Question: This is a follow-up to a discussion originating from another <URL>.
The accepted solution posted under: <URL> suggests that using an "Apex substitution value" in the appropriate field should accomplish this:

If value is set for the 'TITLE' page property (substitution values, static literals, etc.), what can cause the setting not to display?
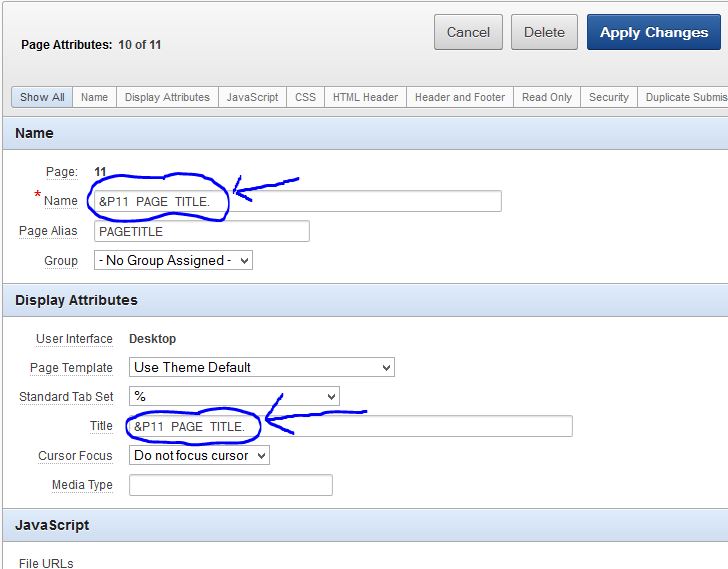
Answer: # Troubleshooting Oracle Apex Page Display Settings and Attributes
A mocked up scenario would be where a defined page item is placed in the Page 'TITLE' field, but the value does not show up when the page is "run".
> Excluding more obvious developer errors such as misspelled or inconsistently applied page item names, it is possible that there is nothing wrong at all... except that a custom application template/theme has excluded or accidentally left out the necessary html block from its definition: '<TITLE></TITLE>'. This is easily searchable and confirmed by viewing the Application Theme or Template defined under the 'SHARED COMPONENTS' section.
## Considering the Effect of Custom Developer Assigned Application Templates...
Applying a custom PAGE typed template to an example where the page title does not display, we get an original templated html script, complete with placeholders for all the input data values that are a part of the output display:
'''
<!DOCTYPE html PUBLIC "-//W3C//DTD HTML 4.01 Transitional//EN">
<head>
#HEAD#
<title>#TITLE#</title>
</head>
<body #ONLOAD#>#FORM_OPEN#<a name="PAGETOP"></a>
'''
Note the line: '<title>#TITLE#</title>', without it, there would be no page title if this template were used. To verify, the template script/html is rewritten and the line is deleted. The result:

No matter what value is set to the associated page item, the page attribute of "TITLE" does not populate (see the title of the tab associated with the demo pages).
> Page templates and output rendering processes are possible places to look first when troubleshooting a missing attribute already defined within the application design.
## Using an Alternate Page to Set the HTML TITLE Page Property
If the problem is not with a custom template or if the template selected is a default or Oracle "standard" template, there are other considerations:
This is the design layout of a "broken" Apex page where the html TITLE property is defined by a page level item that exists on the same page:

1. The Display Attribute of the Page is set with a substitution value referencing a page level item defined on the same page: &P12_PAGE_TITLE..
2. For this example, the page level item P12_PAGE_TITLE is defined as a Display Only type.
If the page item 'SOURCE' value is set to the "title" explicitly, this does not work. I figured out a working solution by setting the item, 'P12_PAGE_TITLE' by using a 'COMPUTATION' operation set up on another page.
This is the layout of the "testing" external page that sets the 'P12_PAGE_TITLE' item value the target page is redirected and the TITLE html property is rendered.

1. Set up a text box for free-form entry: P14_PICK_PAGE_TITLE
2. Make a form Button: P14_SUBMIT_TITLE_CHOICE with a SUBMIT action.
3. A COMPUTATION designed AFTER SUBMIT transfers the value entered on the test page (P14) and sets the value on the target page, P12.
4. A BRANCH action is defined to run AFTER PROCESSING (as well as AFTER COMPUTATIONS and AFTER SUBMIT)
5. The BRANCH action is set to trigger when the button defined in step (2) is selected.
This is the result:

'COMPUTATION' fields can assist with ensuring that page level items are assigned their value in advance of other page rendering activities. Otherwise, the source or assigned data value is not read until after most of the page has been rendered.
> a page item value is assigned/set is just as important as the data value put into it.